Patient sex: F
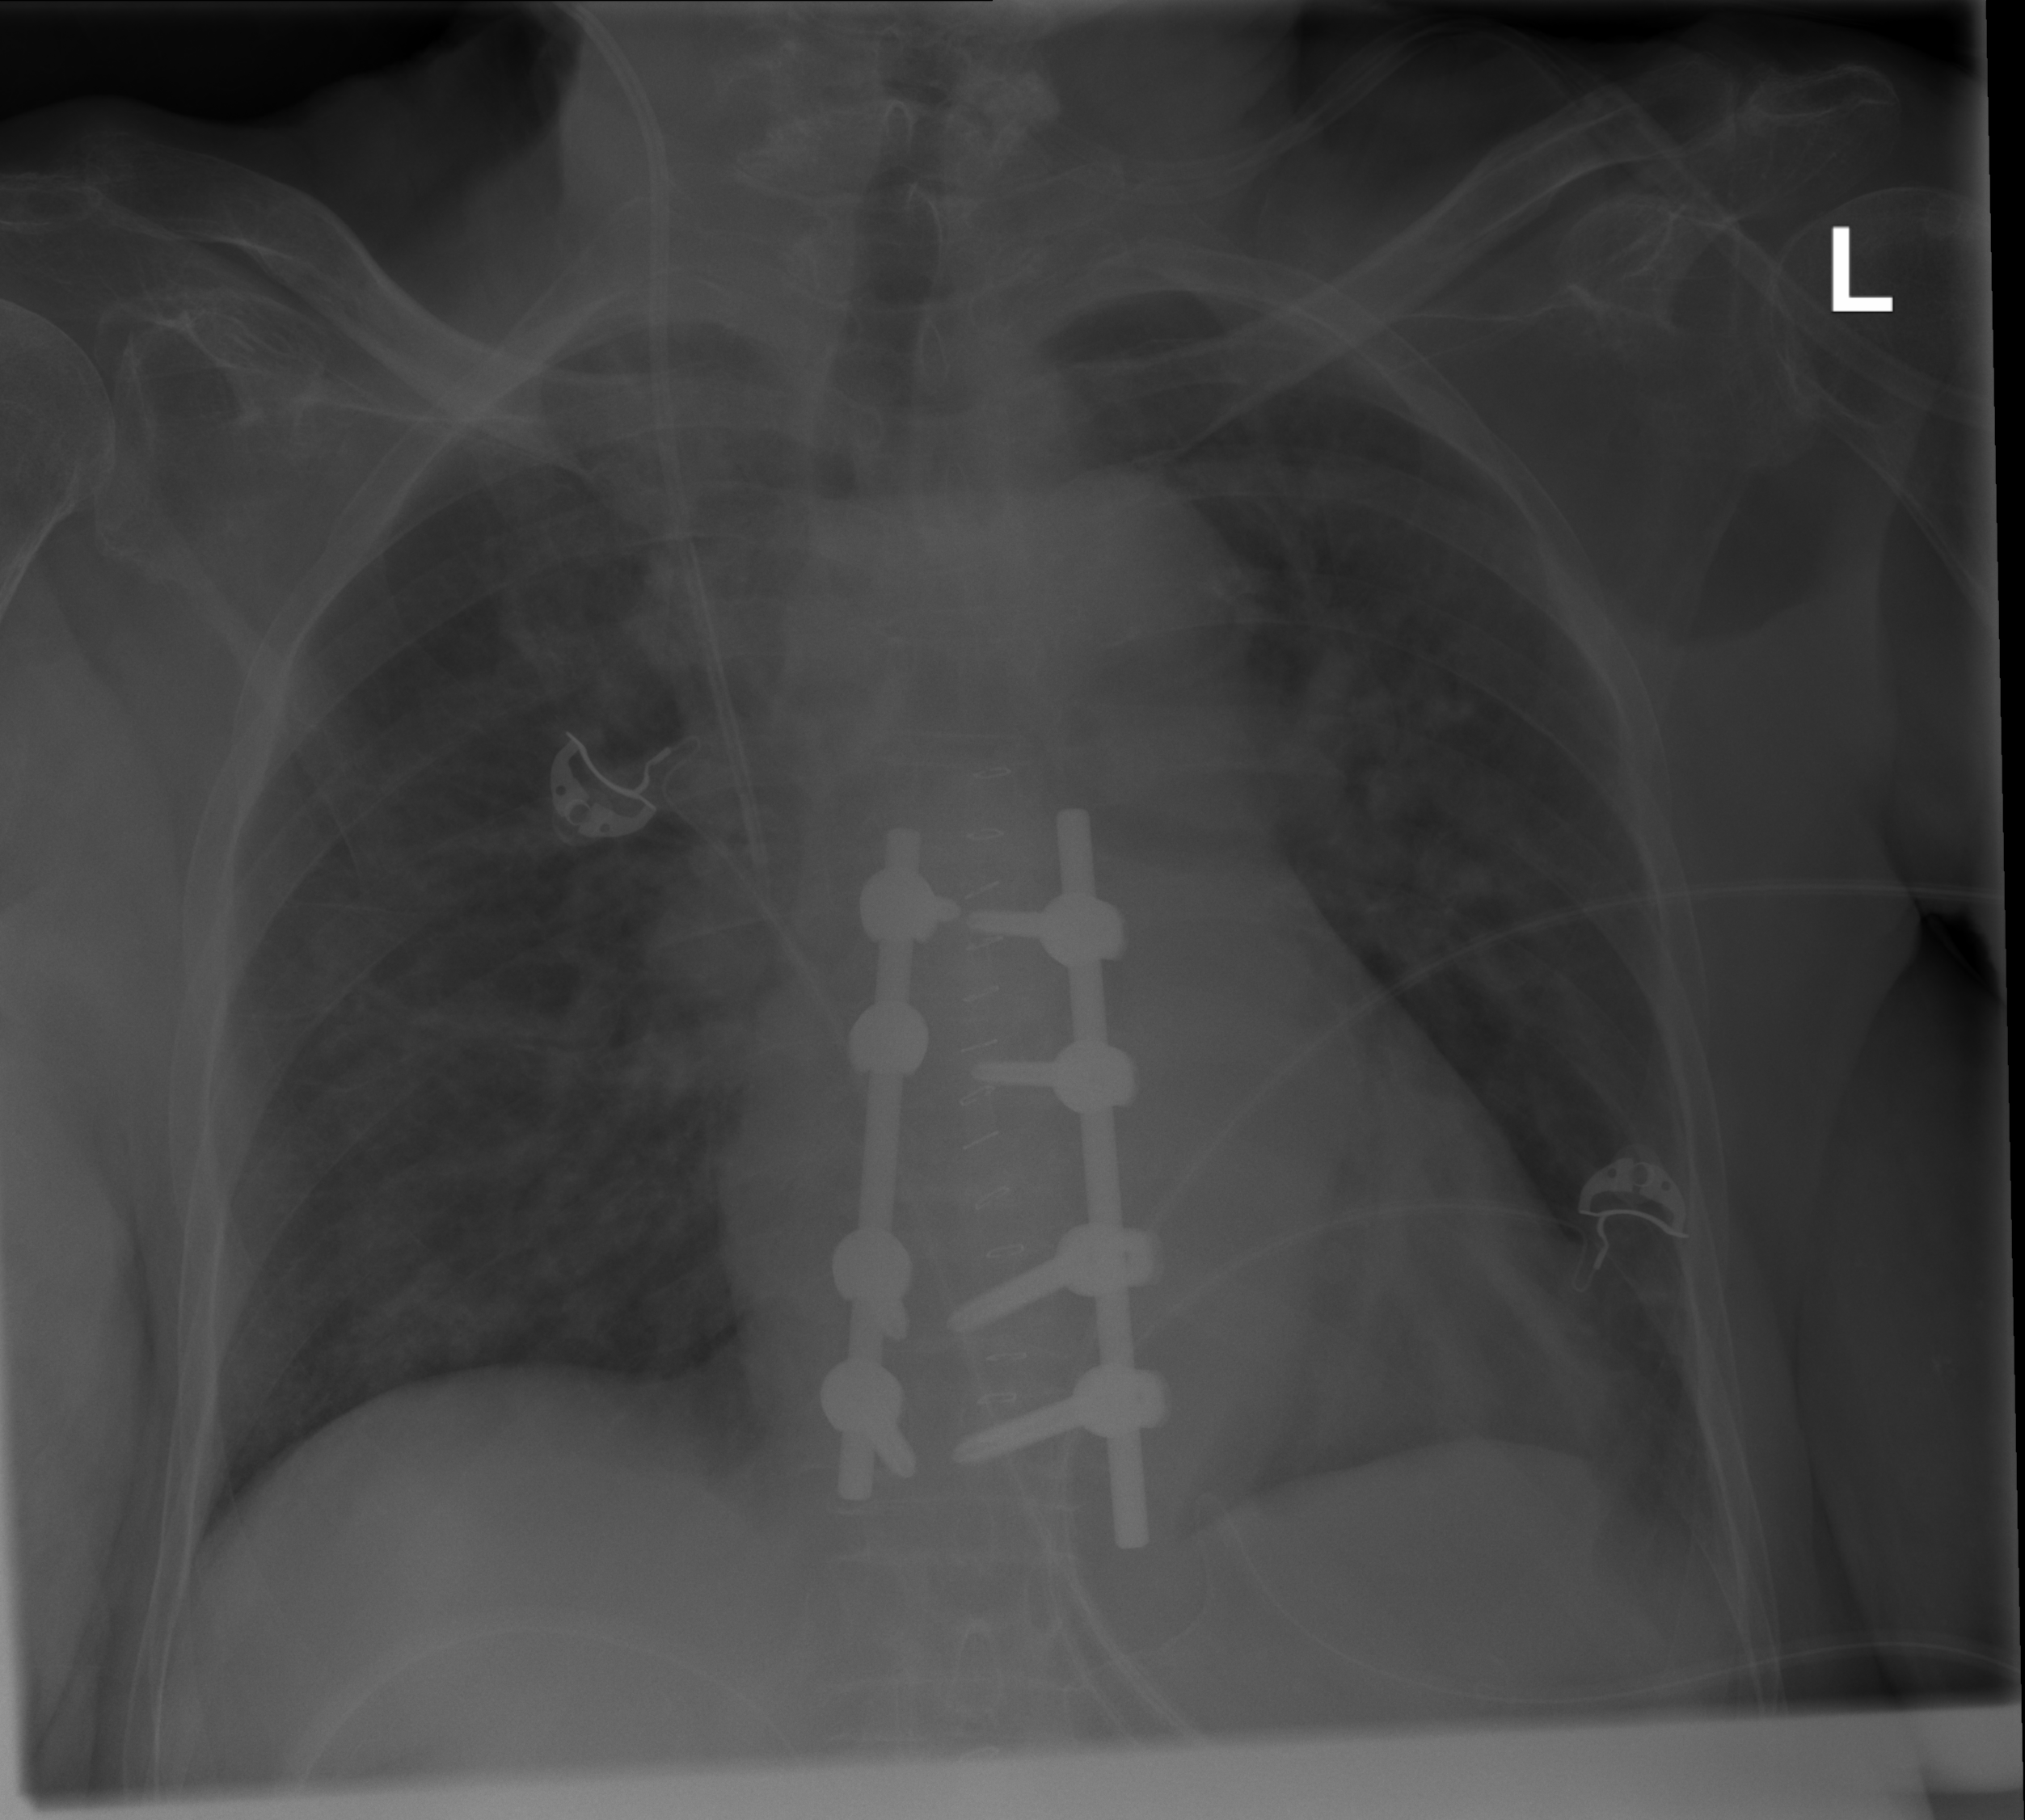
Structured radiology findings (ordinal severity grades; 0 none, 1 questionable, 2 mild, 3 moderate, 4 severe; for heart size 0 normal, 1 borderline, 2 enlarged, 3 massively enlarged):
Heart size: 2
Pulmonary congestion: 2
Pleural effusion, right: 0
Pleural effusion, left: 0
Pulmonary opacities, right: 0
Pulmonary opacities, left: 0
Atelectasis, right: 0
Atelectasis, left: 0